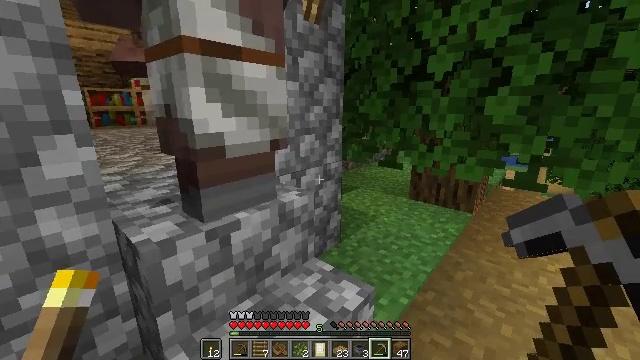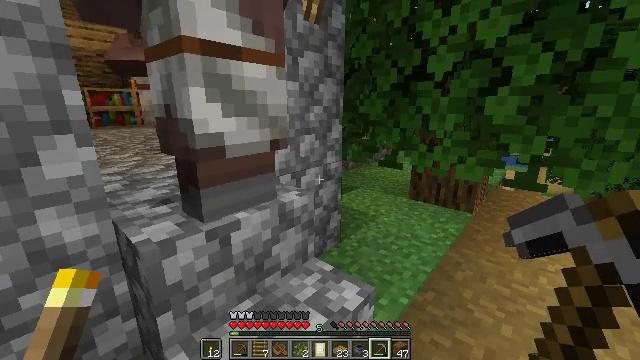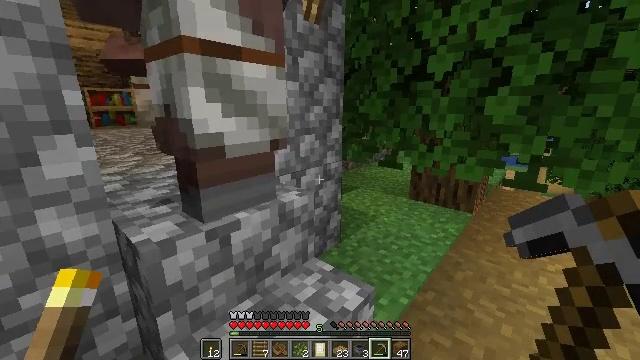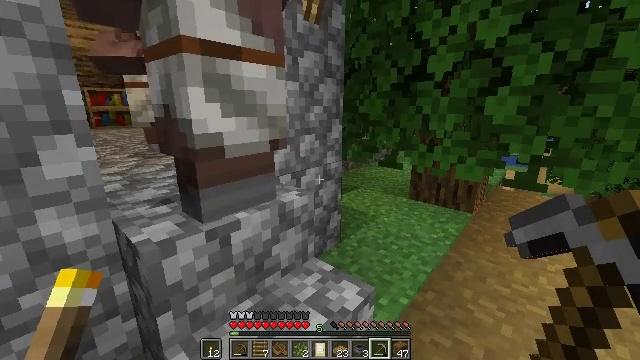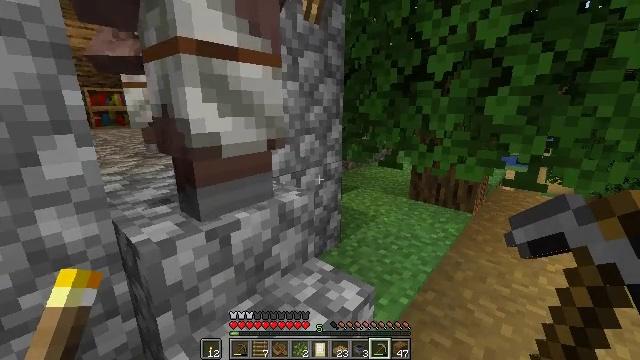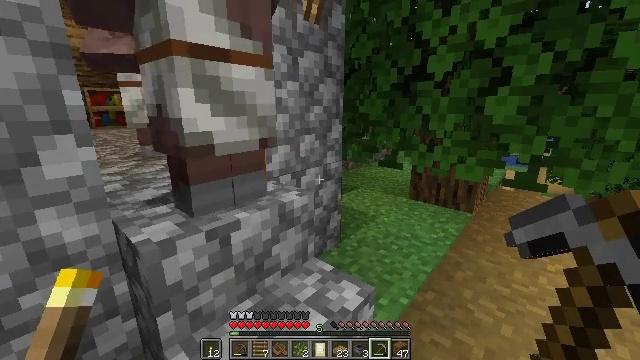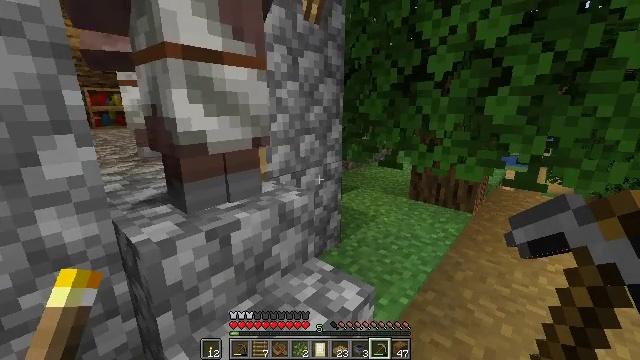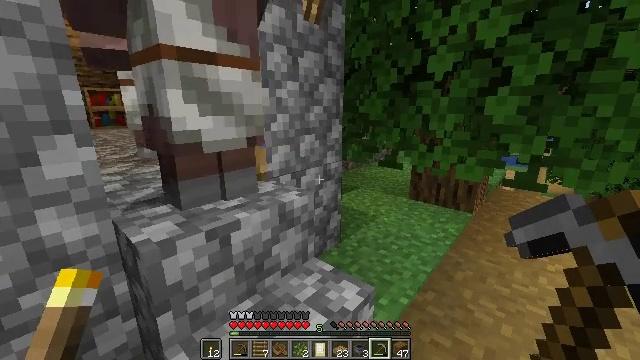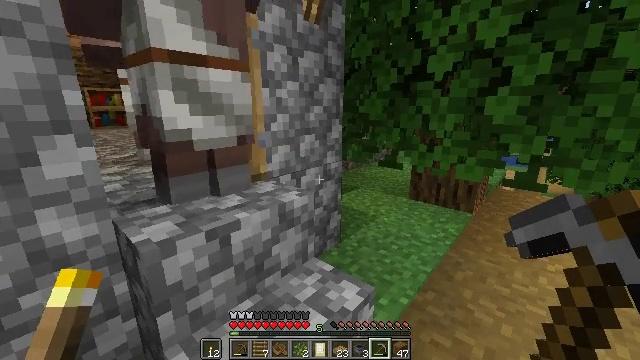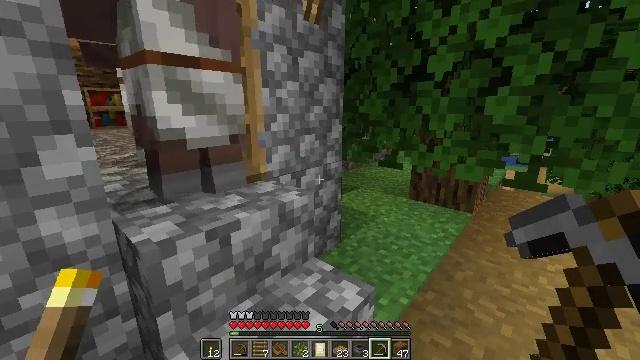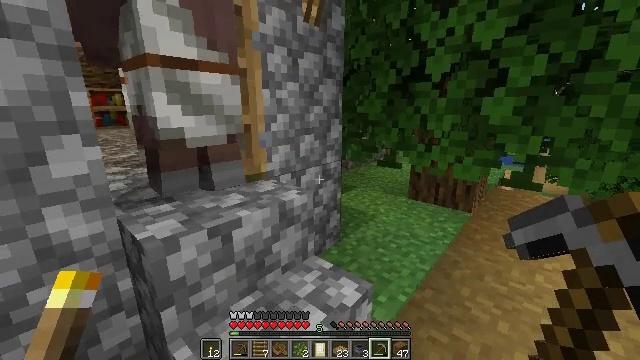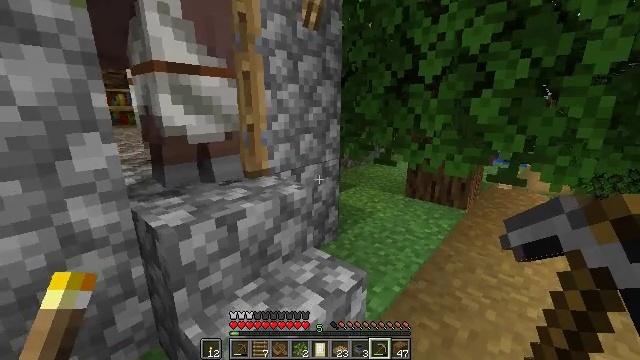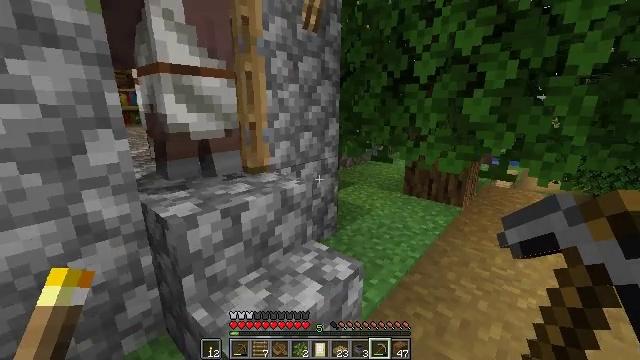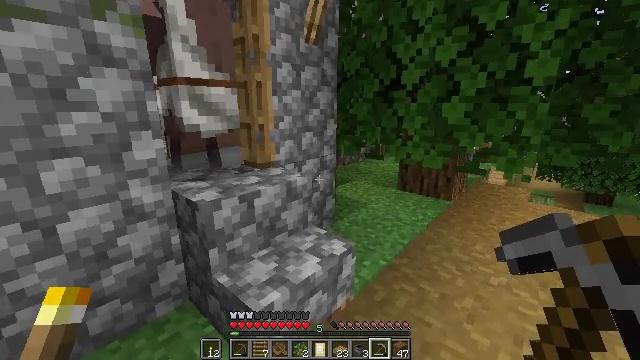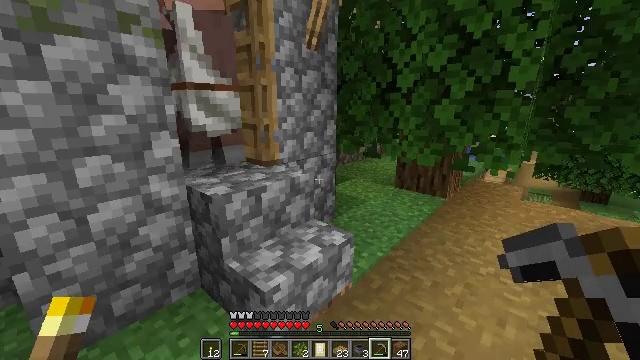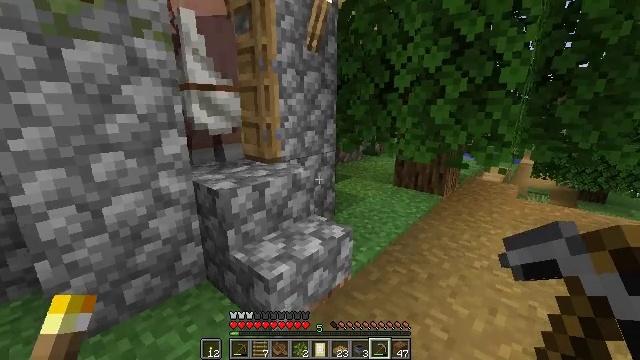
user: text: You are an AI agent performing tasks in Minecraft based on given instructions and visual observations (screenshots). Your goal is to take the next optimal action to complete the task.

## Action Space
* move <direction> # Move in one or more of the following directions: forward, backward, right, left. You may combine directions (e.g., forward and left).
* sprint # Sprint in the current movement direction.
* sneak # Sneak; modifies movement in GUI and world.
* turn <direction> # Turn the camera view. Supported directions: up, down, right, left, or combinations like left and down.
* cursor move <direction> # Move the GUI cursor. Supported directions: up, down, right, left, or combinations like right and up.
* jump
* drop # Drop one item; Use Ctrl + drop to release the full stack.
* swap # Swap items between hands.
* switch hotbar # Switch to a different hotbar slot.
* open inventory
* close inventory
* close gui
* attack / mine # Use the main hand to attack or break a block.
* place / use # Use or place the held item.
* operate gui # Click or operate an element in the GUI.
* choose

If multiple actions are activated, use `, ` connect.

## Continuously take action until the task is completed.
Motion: motion action
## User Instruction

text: Break the cauldron to collect it.
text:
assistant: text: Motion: no_op
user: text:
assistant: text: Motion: no_op
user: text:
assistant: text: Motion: no_op
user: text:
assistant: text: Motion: no_op
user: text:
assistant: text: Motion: no_op
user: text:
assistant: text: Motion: no_op
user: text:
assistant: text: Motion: no_op
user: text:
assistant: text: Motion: no_op
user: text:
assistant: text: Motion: no_op
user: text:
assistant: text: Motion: move back
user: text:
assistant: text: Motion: move back
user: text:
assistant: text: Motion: move back
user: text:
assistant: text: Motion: move back
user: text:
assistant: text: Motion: move back
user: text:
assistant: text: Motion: no_op
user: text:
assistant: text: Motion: no_op
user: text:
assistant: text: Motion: no_op
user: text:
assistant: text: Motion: no_op
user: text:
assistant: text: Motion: no_op
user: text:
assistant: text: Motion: no_op
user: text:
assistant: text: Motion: no_op
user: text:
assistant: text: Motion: no_op
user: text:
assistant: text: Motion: no_op
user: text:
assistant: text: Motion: no_op
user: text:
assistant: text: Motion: no_op
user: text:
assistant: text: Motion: no_op
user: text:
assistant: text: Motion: turn up
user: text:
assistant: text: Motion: no_op
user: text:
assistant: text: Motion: no_op
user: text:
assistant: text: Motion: no_op